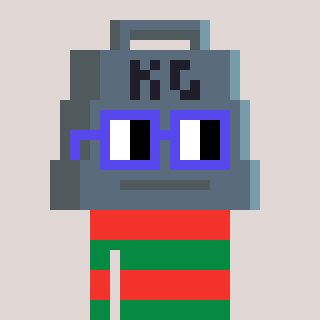
a pixel art character with square blue glasses, a weight-shaped head and a green-colored body on a warm background